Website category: movie
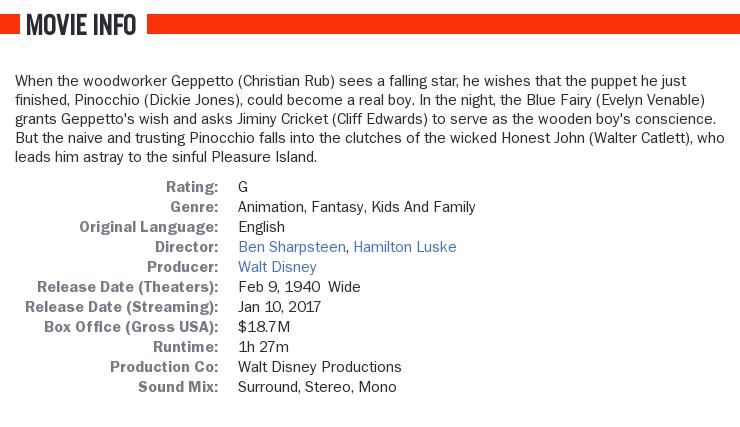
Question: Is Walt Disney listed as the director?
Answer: no

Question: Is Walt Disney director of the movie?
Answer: no

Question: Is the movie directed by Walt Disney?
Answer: no

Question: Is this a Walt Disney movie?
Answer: no

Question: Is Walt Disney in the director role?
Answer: no

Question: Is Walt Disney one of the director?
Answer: no

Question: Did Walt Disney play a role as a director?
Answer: no